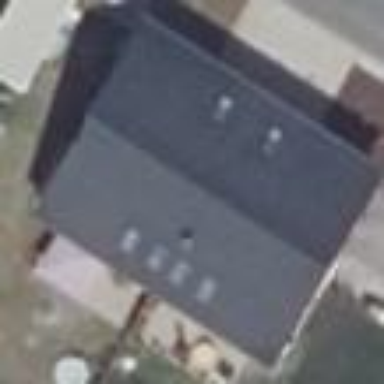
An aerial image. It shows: Semidetached house.